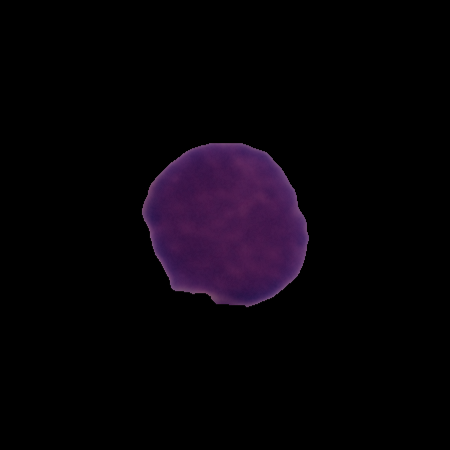
Label: healthy